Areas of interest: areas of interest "Funeral Home"
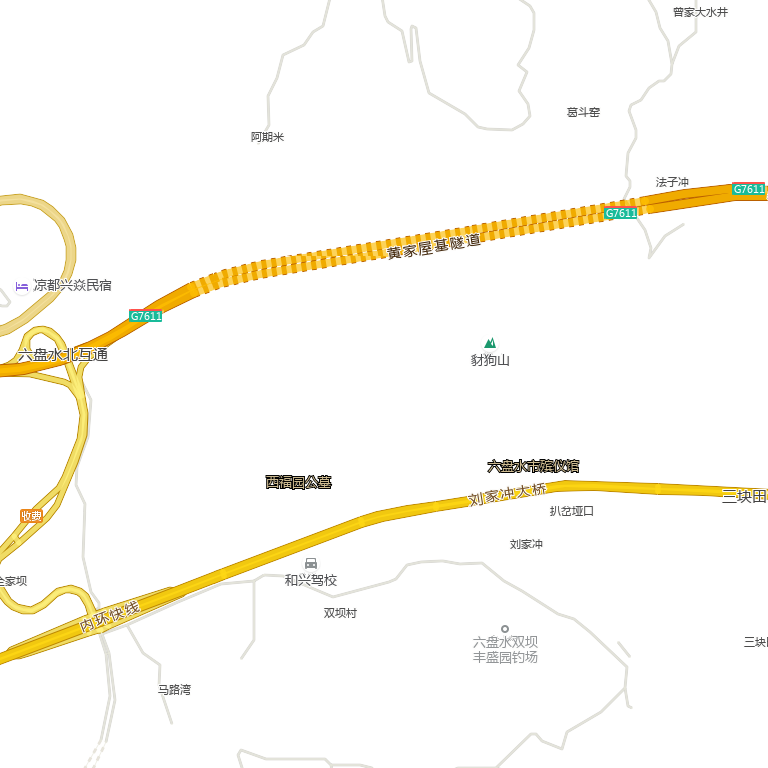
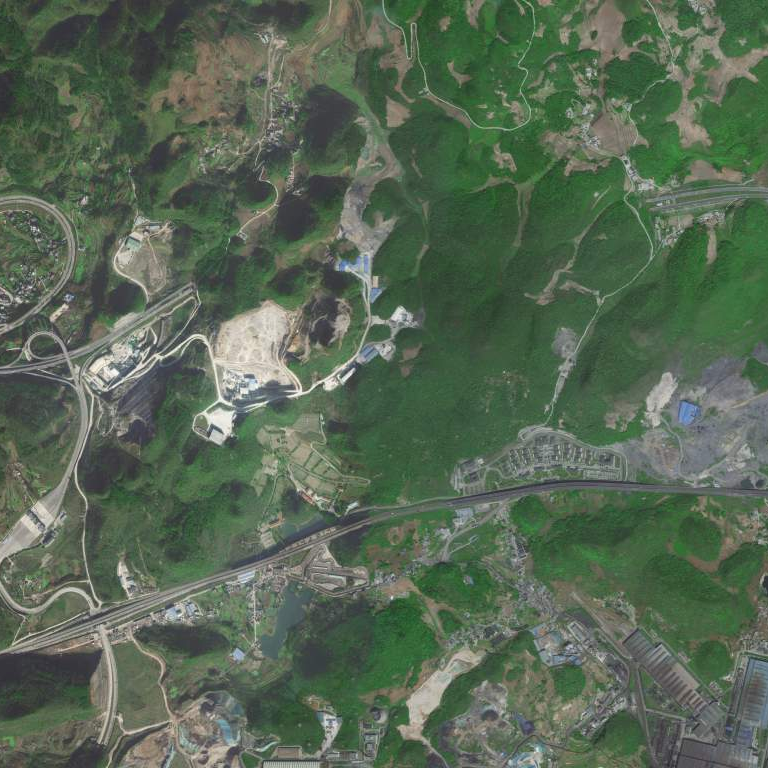